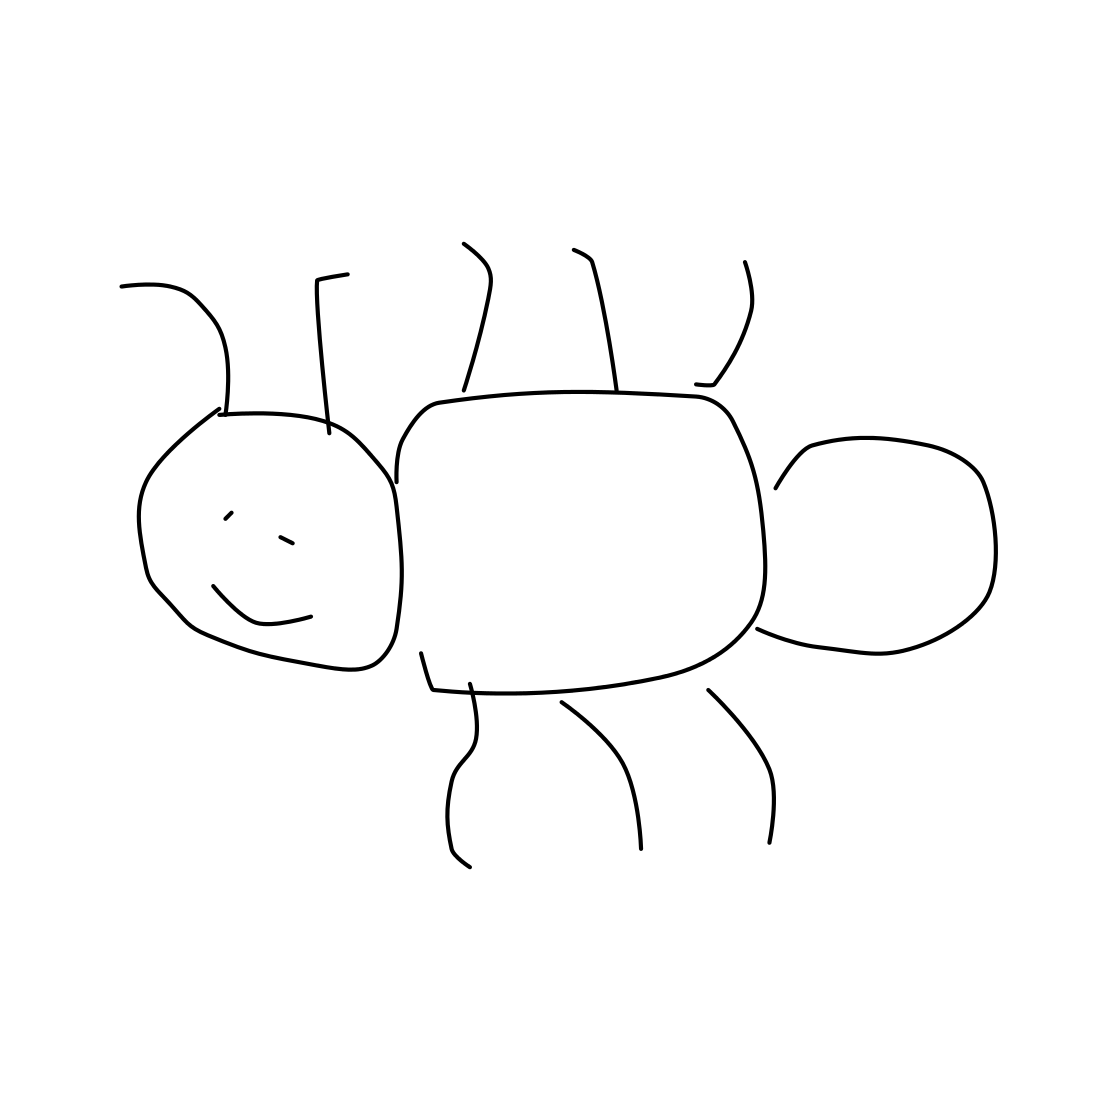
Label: ant